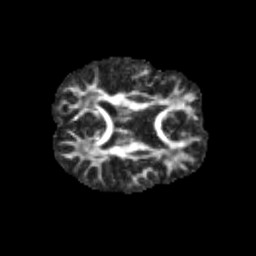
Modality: FA
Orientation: axial
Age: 13
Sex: male
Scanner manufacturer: siemens
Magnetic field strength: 3 T
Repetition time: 3.8 s
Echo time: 0.07 s